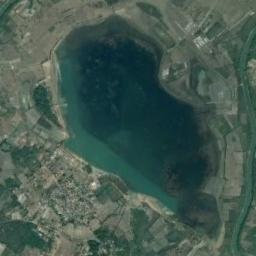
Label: lake